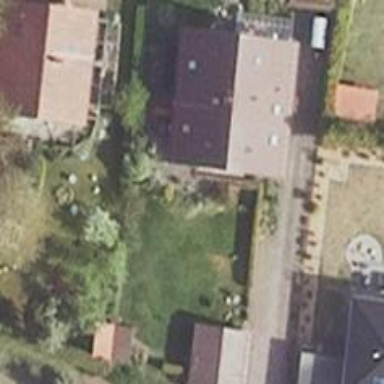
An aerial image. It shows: Gabled roofed house.